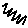
Label: zigzag